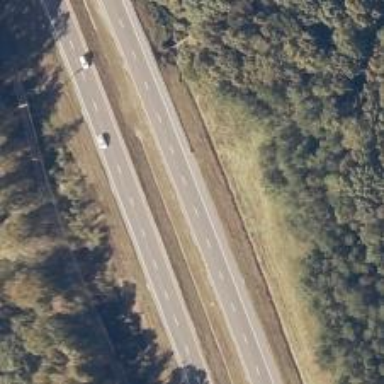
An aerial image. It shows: Trunk highway.